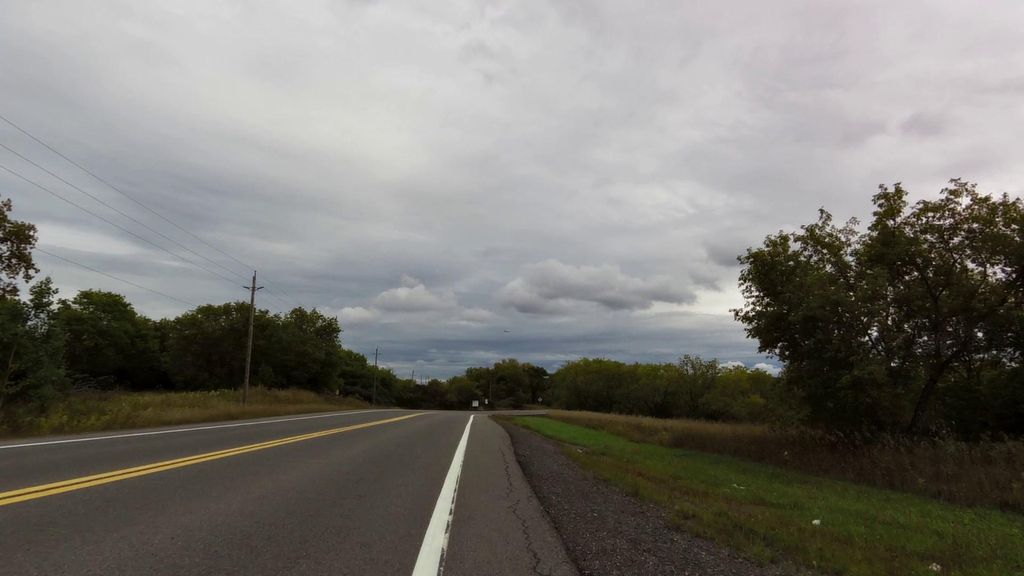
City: ottawa-gatineau